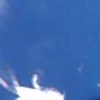
Label: water